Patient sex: M
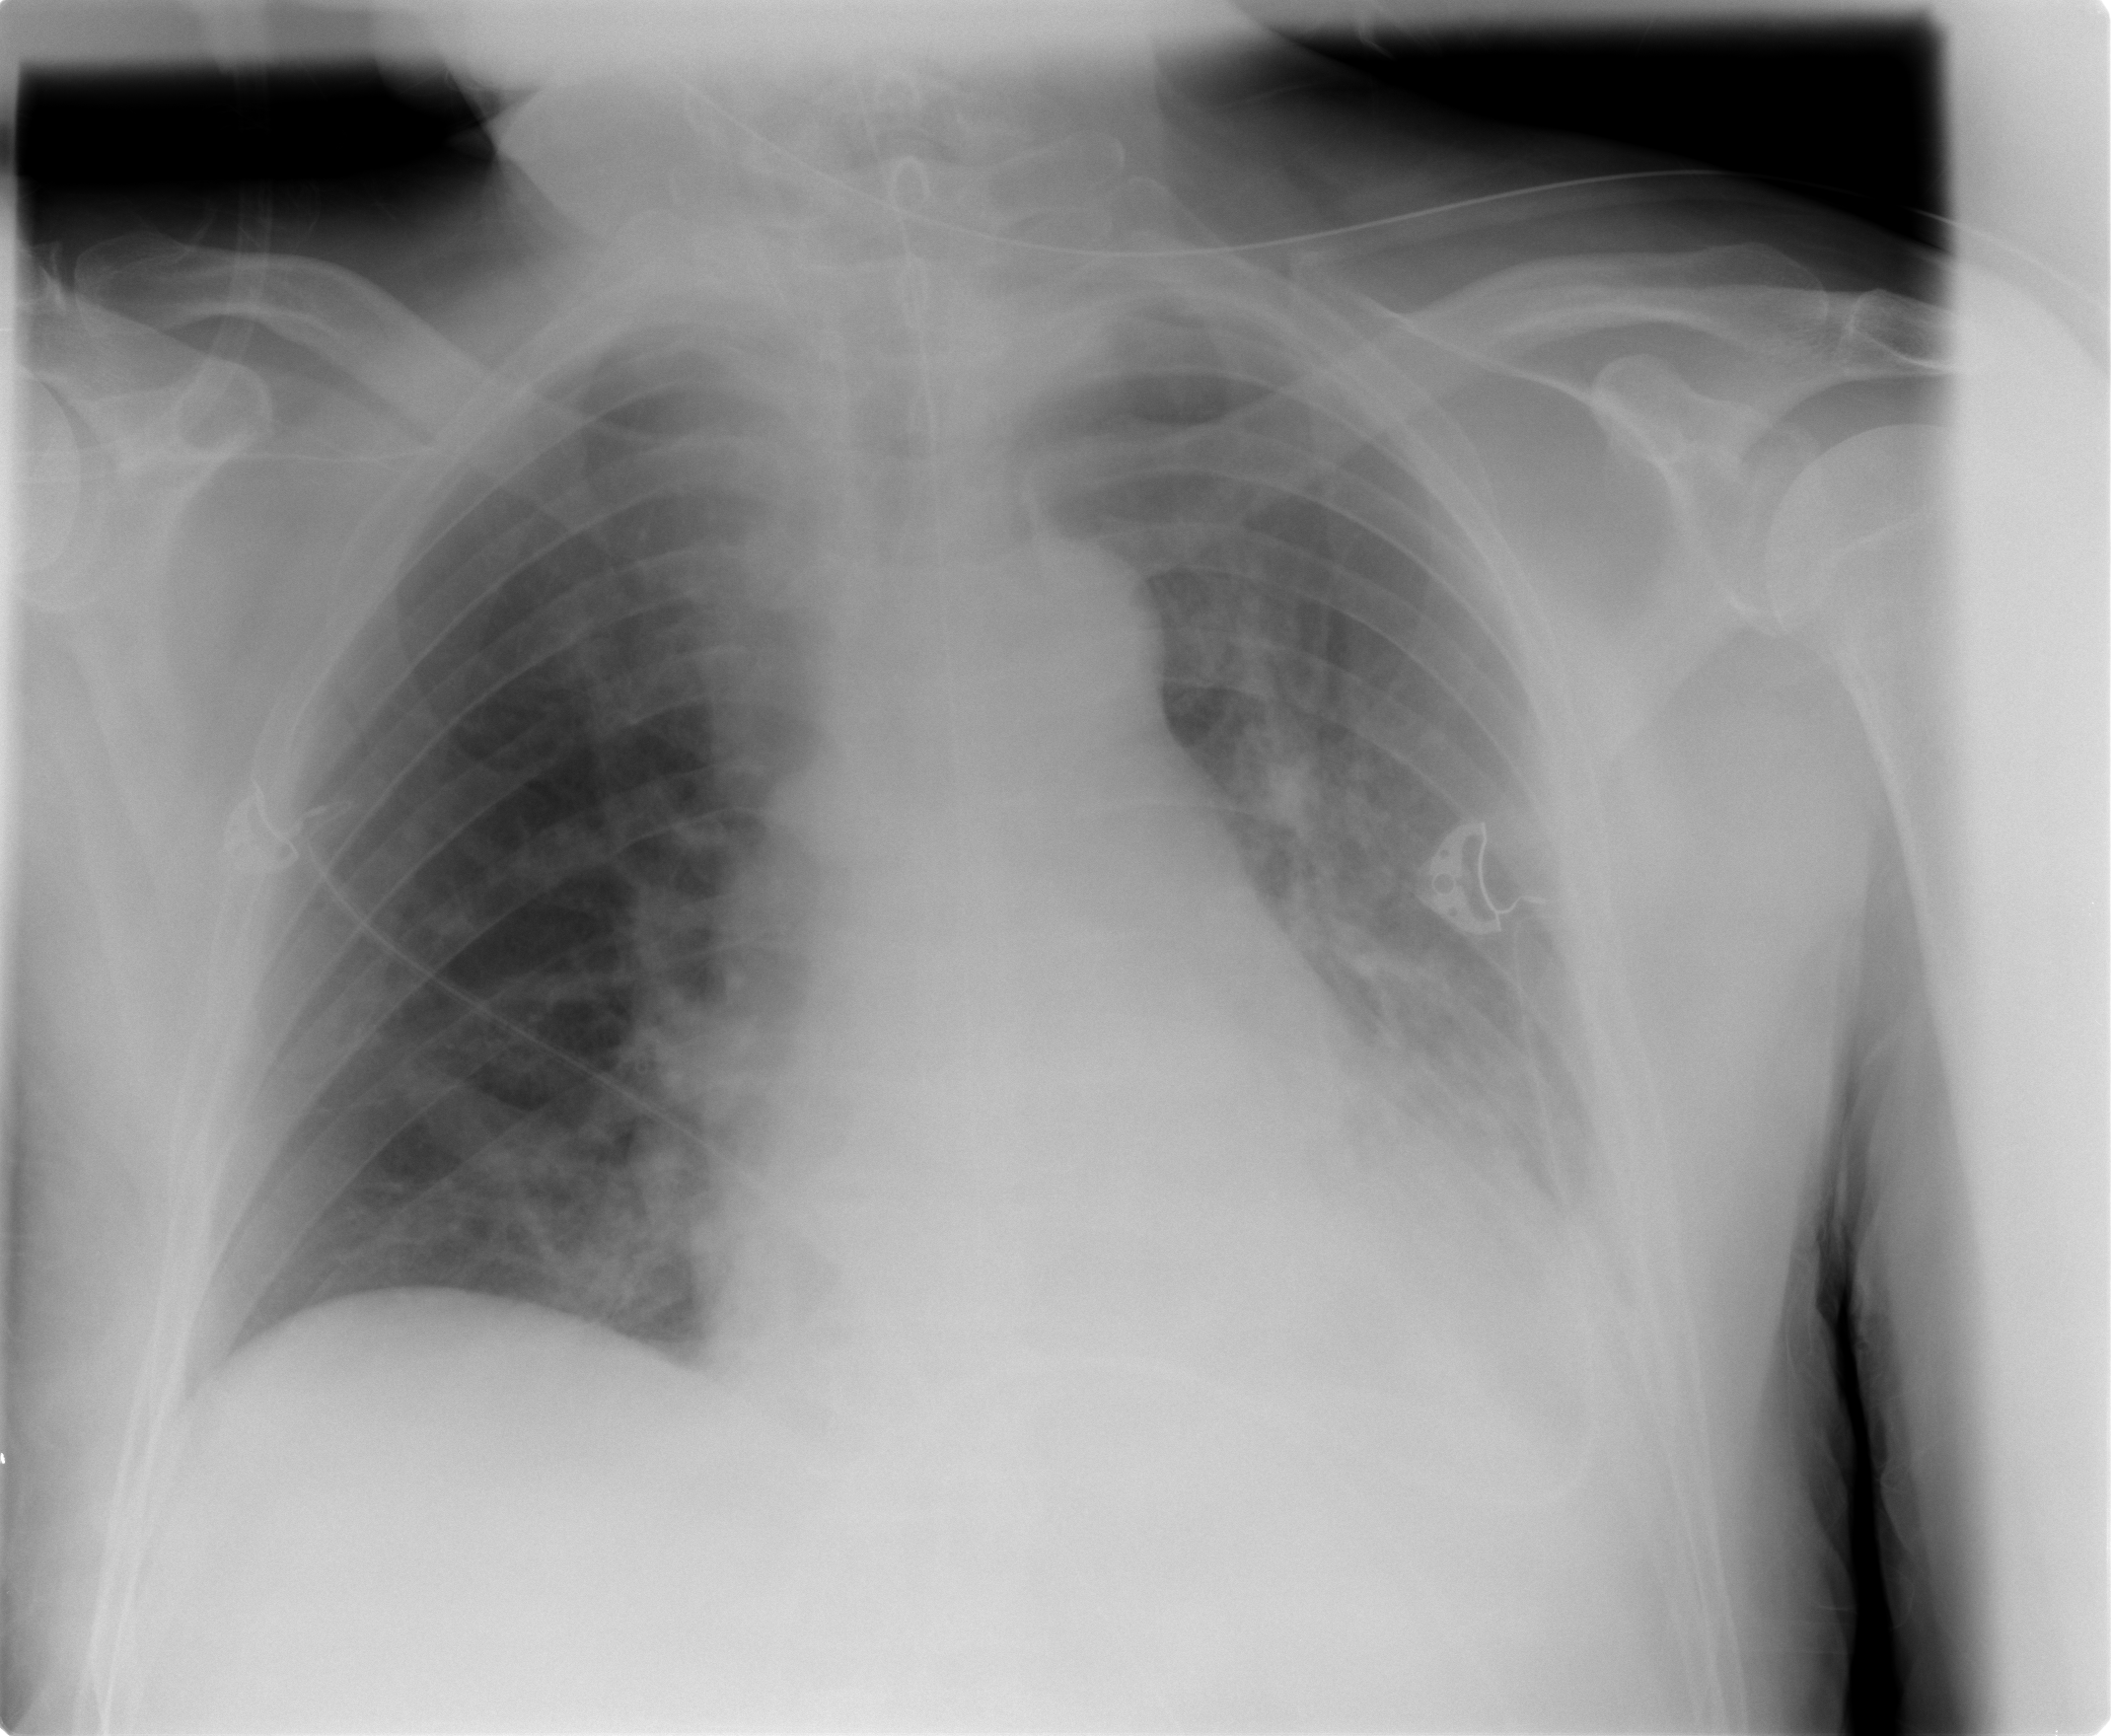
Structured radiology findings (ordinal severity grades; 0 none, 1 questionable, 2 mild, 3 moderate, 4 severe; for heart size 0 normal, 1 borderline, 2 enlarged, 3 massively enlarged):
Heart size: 0
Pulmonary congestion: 0
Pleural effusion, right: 0
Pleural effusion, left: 2
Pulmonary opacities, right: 0
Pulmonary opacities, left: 2
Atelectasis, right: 0
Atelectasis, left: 2